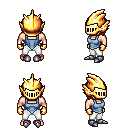
a pixel art fantasy rpg character, male body template, human, light skin, blue vest, white pants, brunette pageboy hairstyle, gold helm, gold gloves, metal boots, four views (front, back, left, right), 2x2 character sprite sheet, small pixel art, hard edges, no anti-aliasing